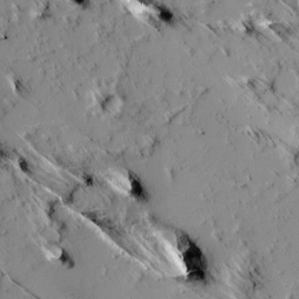
Label: non_frost